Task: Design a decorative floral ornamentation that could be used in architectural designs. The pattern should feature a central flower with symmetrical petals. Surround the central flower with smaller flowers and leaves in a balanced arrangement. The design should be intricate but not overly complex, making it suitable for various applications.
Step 1608:
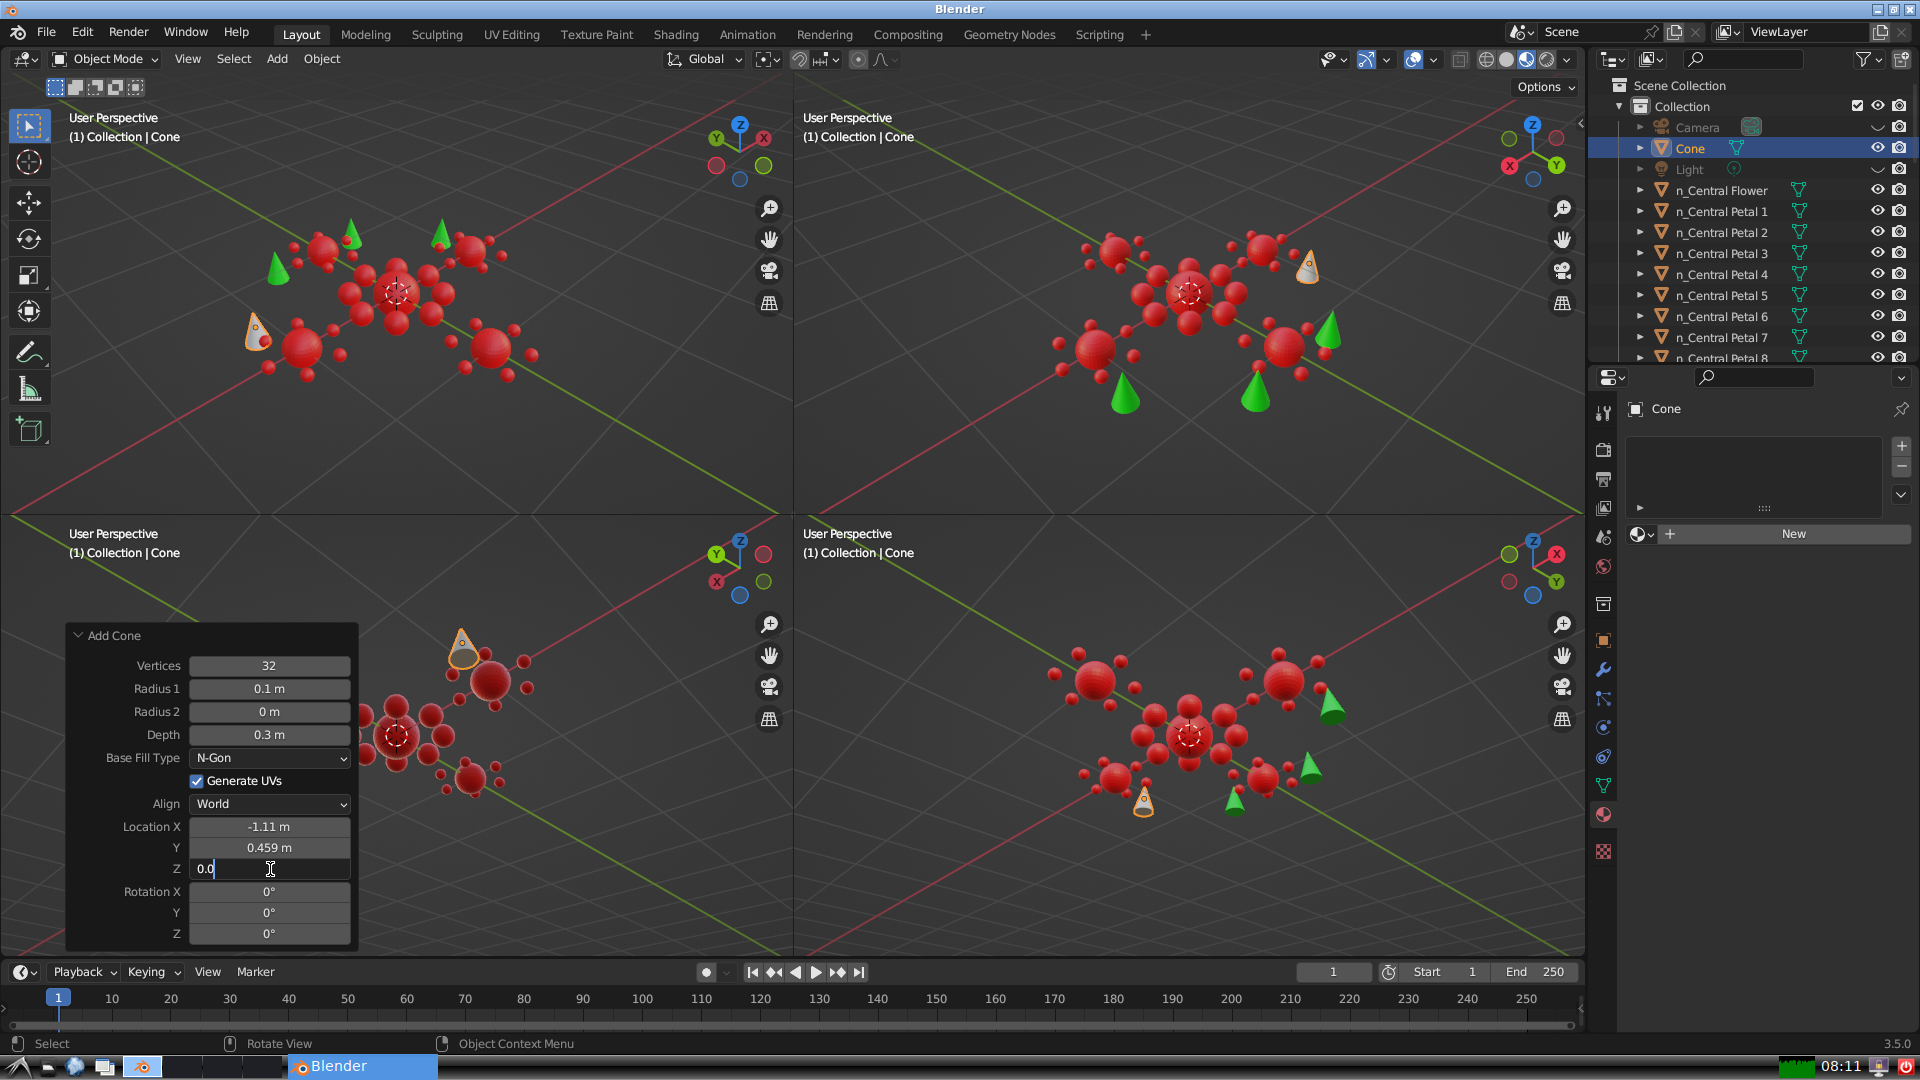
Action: {"key_press": ['Return']}